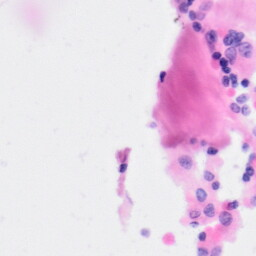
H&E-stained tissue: Kidney